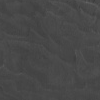
Atmospheric dust classification: not_dusty